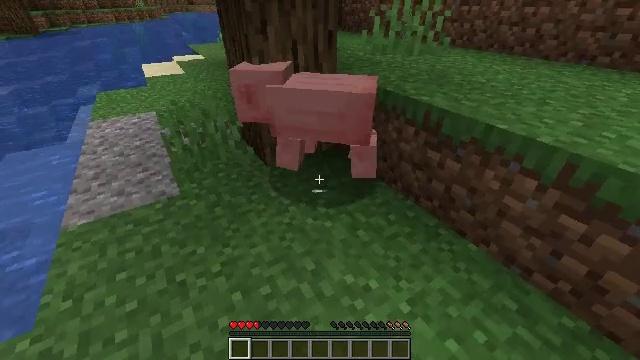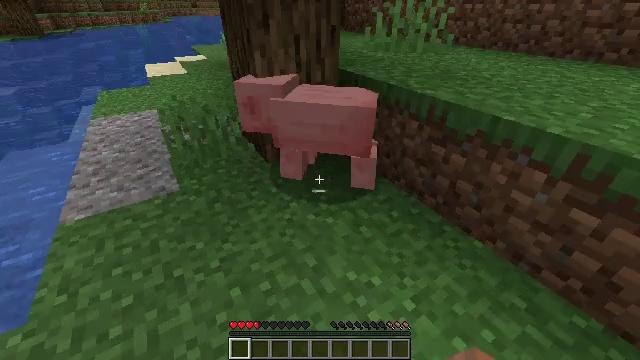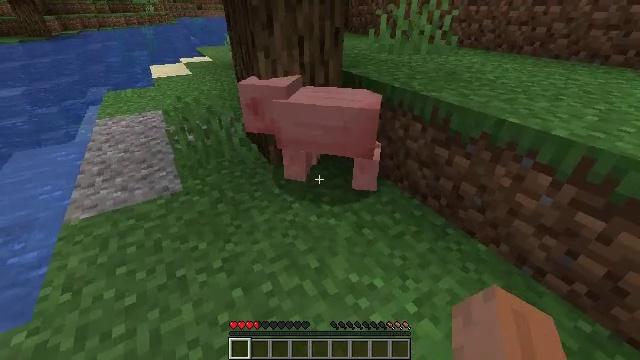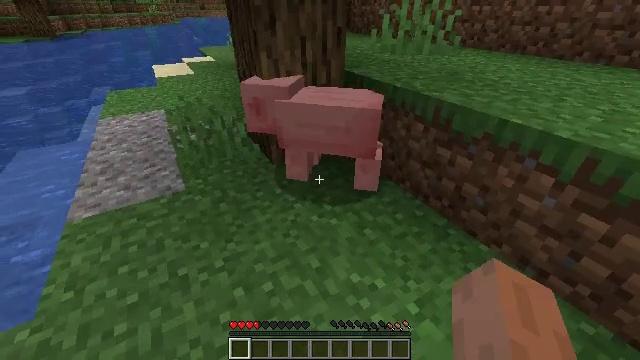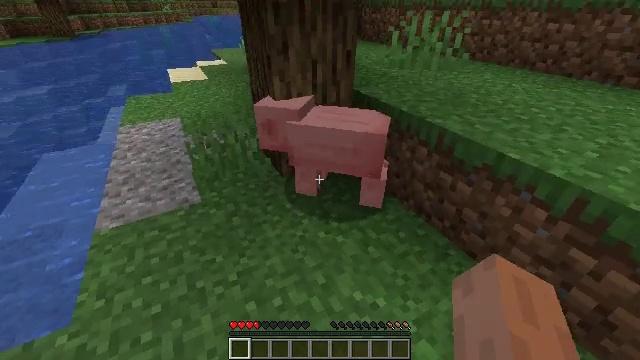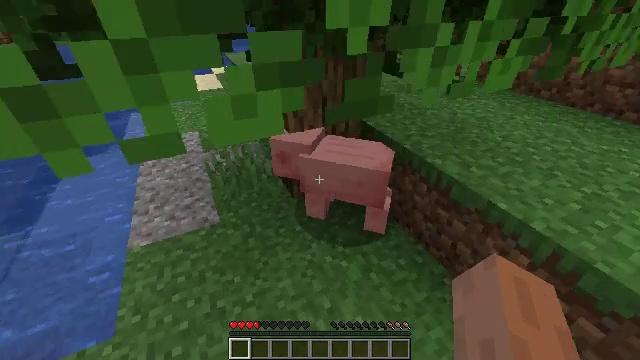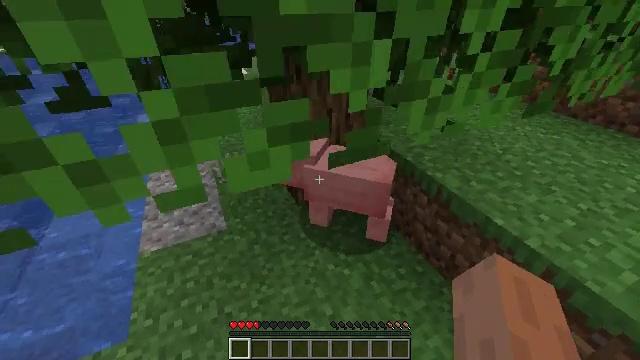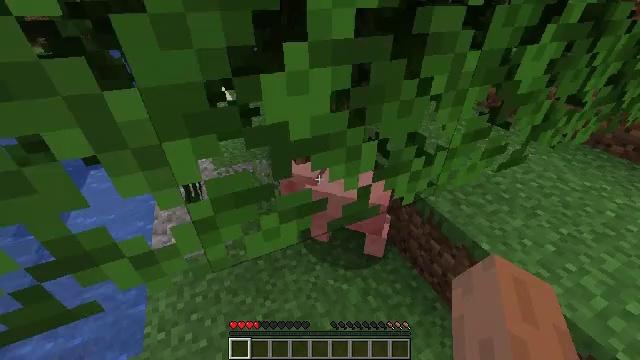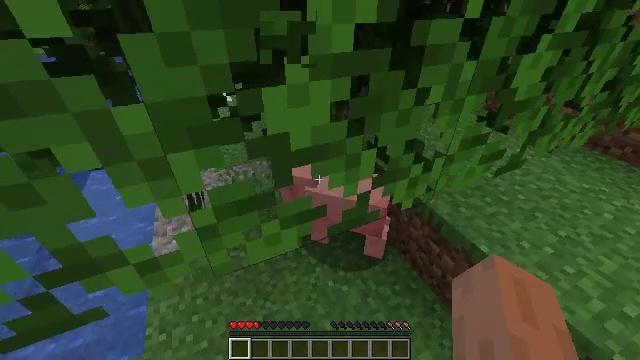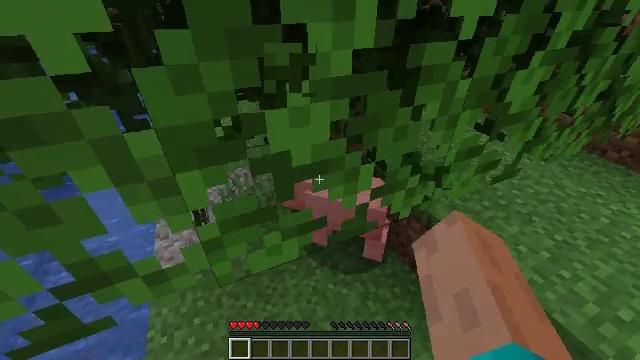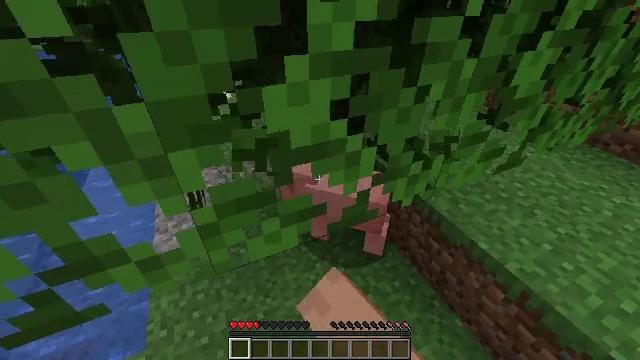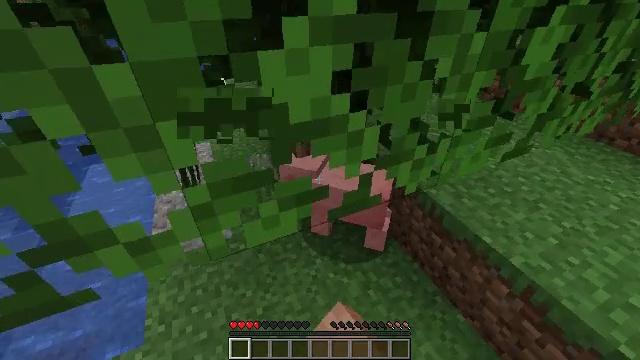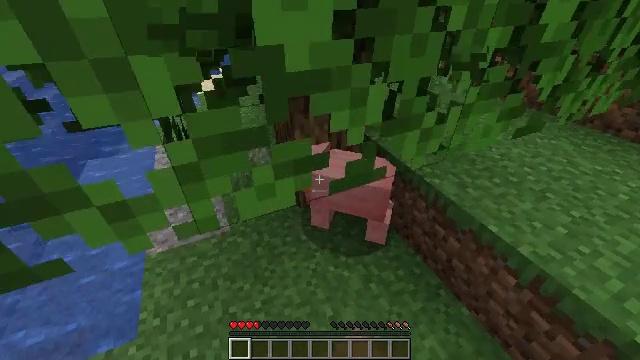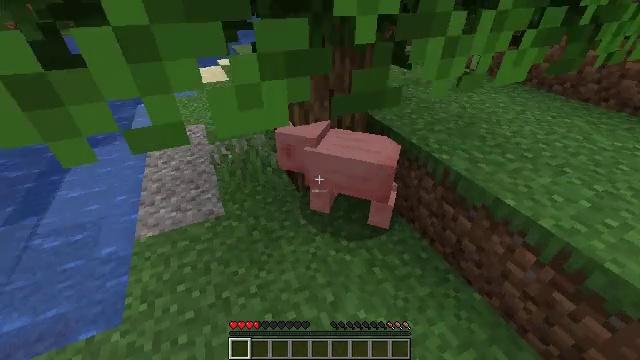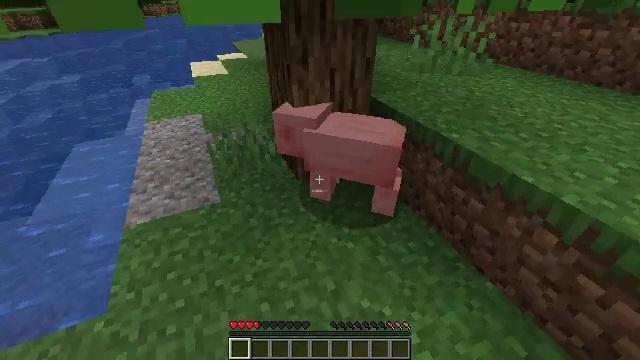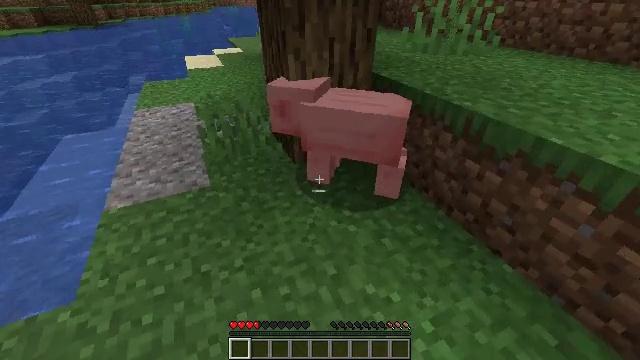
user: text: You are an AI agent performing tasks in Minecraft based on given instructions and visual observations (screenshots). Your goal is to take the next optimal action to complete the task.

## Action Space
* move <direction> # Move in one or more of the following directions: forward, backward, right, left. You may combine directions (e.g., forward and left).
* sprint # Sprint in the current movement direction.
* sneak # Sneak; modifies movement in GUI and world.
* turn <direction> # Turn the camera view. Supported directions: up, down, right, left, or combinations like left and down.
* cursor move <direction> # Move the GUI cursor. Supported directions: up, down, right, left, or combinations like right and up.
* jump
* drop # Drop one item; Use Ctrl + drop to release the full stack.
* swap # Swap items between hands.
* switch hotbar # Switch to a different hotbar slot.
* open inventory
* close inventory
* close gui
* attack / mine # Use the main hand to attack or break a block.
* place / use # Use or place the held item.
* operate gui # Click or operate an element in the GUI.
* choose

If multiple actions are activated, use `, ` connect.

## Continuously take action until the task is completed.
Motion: motion action
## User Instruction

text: Hunt a pig.
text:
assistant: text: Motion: no_op
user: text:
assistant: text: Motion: no_op
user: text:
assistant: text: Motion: no_op
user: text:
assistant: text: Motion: turn left, jump
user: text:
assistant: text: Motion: turn left, jump
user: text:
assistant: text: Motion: turn left, jump
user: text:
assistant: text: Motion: jump
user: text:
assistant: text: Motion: attack / mine, jump
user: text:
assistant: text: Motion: attack / mine
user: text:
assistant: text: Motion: attack / mine
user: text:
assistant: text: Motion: attack / mine
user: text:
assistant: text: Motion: no_op
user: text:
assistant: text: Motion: move forward
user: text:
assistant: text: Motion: move forward
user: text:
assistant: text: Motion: move forward
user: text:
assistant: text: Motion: move forward, turn up
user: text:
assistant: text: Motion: move forward
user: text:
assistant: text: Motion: no_op
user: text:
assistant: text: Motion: no_op
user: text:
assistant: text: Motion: no_op
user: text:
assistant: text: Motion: turn right
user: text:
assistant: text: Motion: turn right
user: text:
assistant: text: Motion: turn right
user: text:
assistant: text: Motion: turn right
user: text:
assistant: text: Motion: turn right
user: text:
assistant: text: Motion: attack / mine
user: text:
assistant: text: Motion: attack / mine
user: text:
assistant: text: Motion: attack / mine
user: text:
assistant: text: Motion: no_op
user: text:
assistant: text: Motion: no_op